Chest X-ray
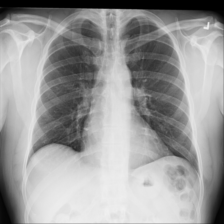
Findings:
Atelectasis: negative
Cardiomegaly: negative
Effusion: negative
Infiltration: negative
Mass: negative
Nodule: negative
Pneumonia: negative
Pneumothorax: negative
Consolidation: negative
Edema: negative
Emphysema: negative
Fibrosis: negative
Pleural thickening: negative
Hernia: negative